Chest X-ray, AP view. Patient: 40 years old, sex F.
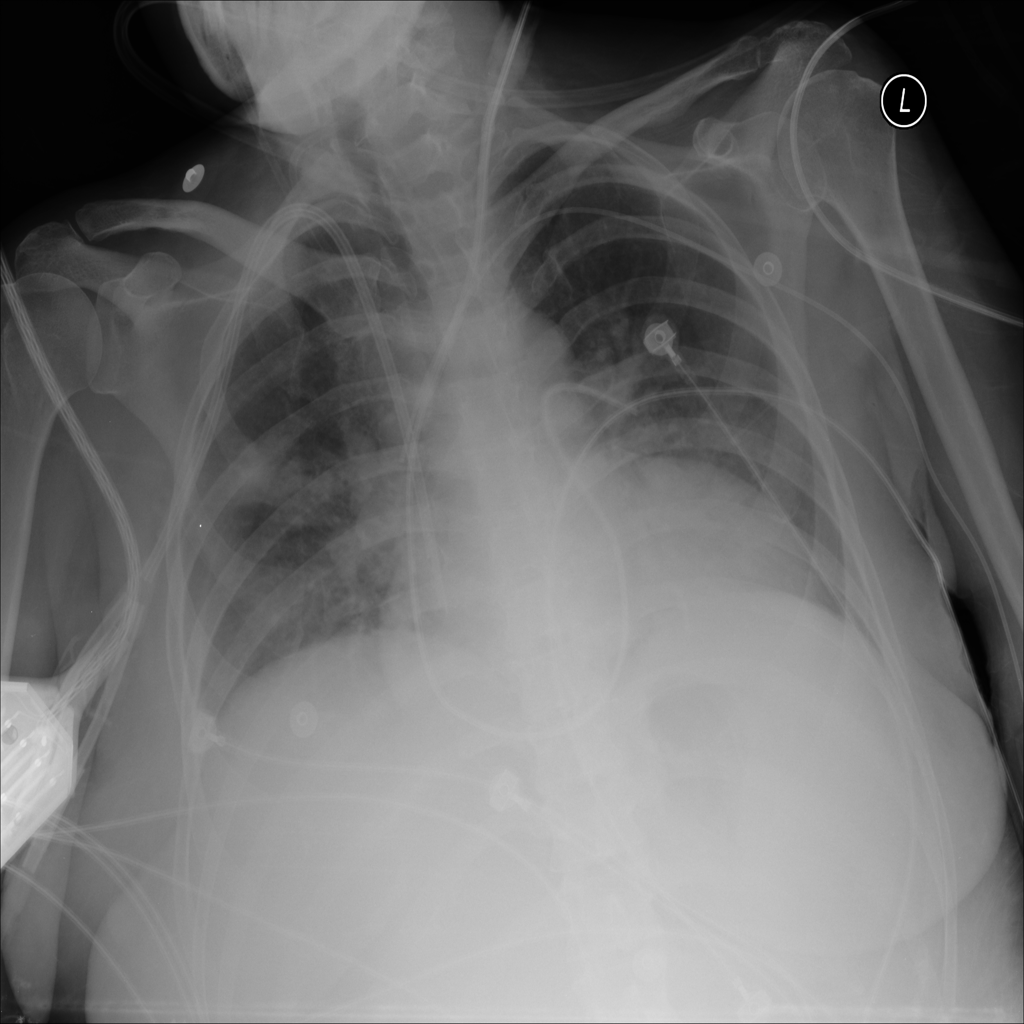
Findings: Infiltration